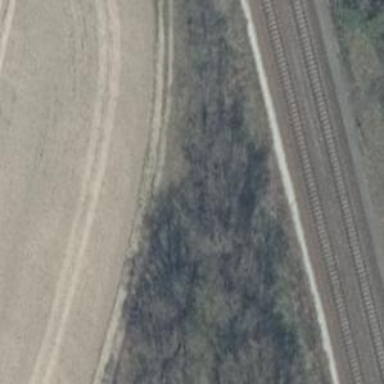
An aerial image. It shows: Sandy track with grade4 tracktype.